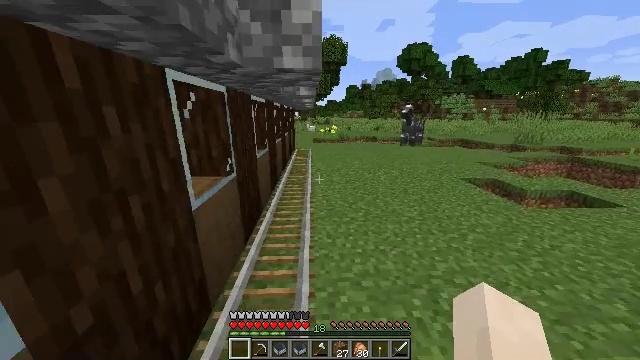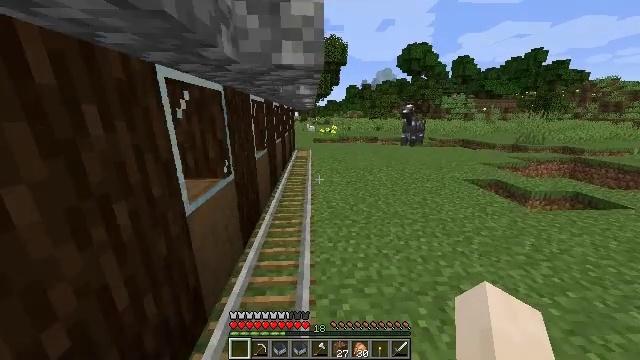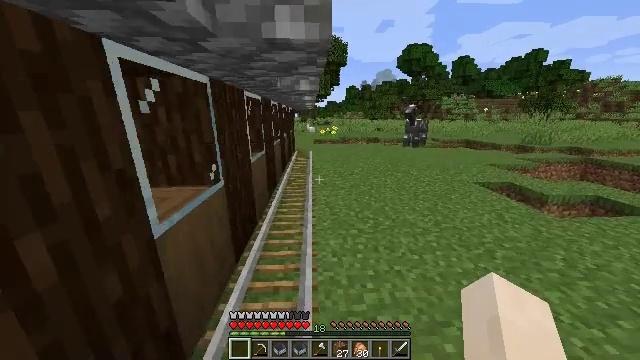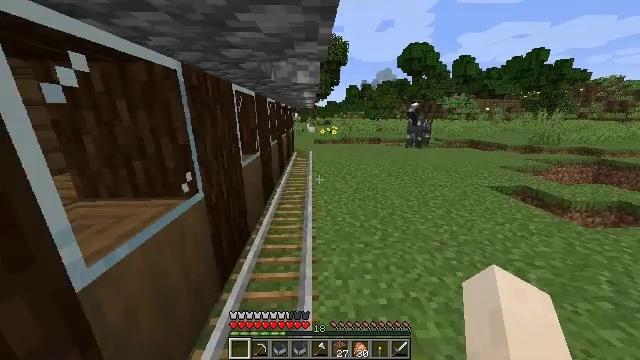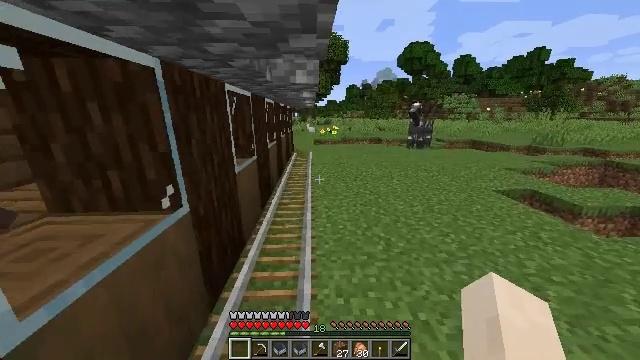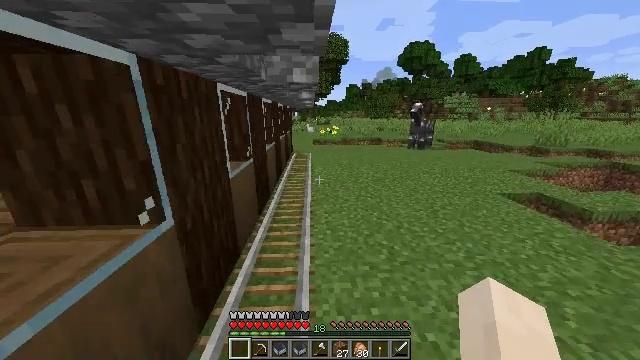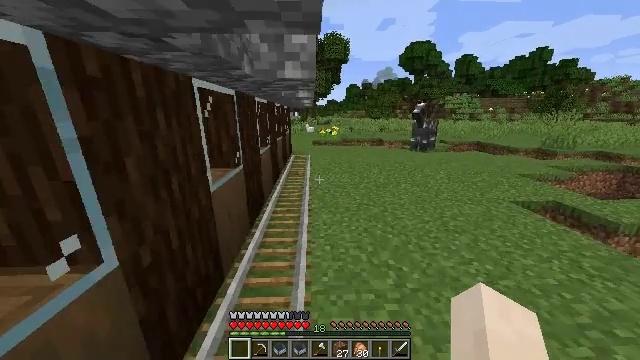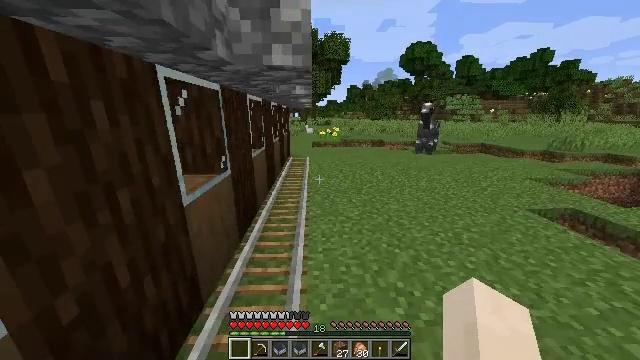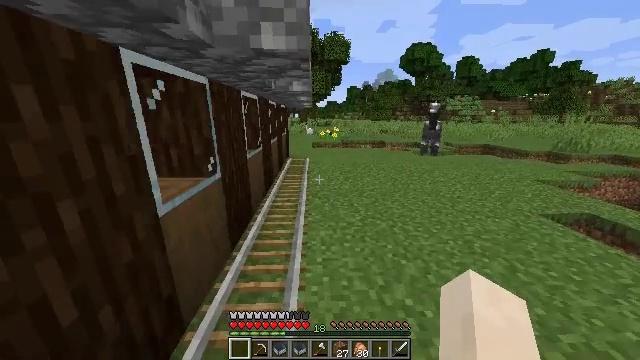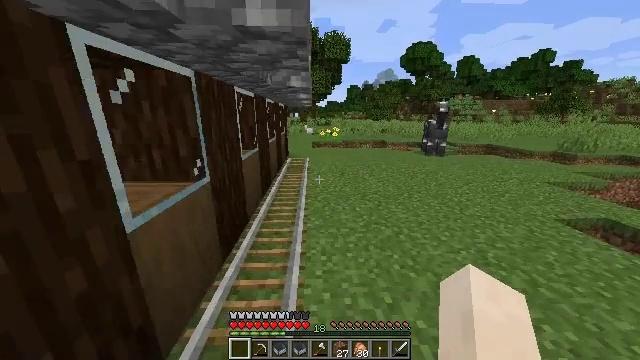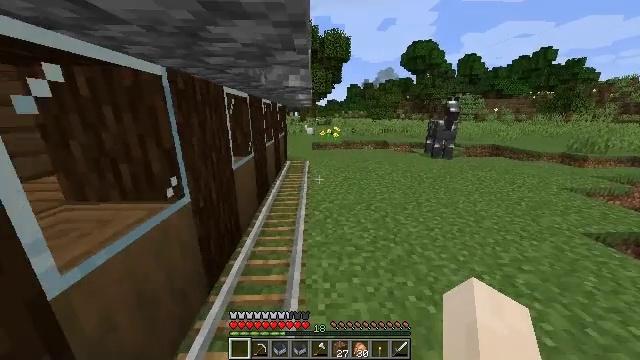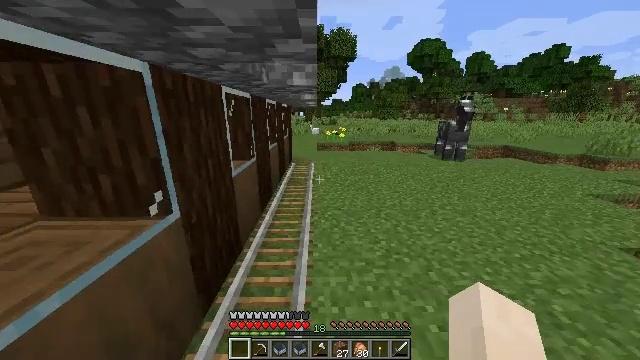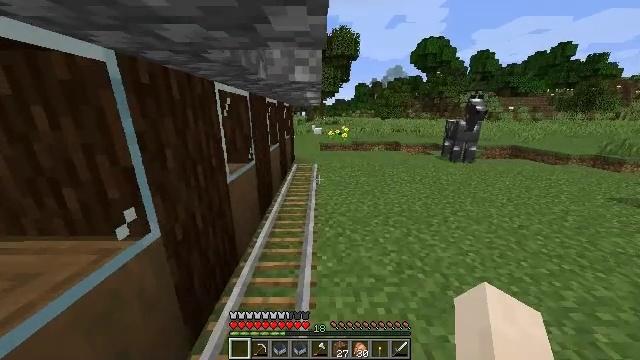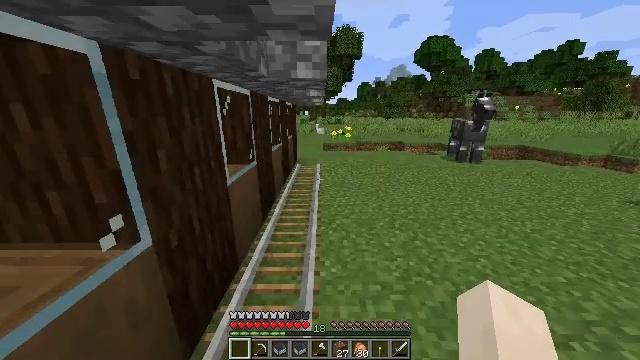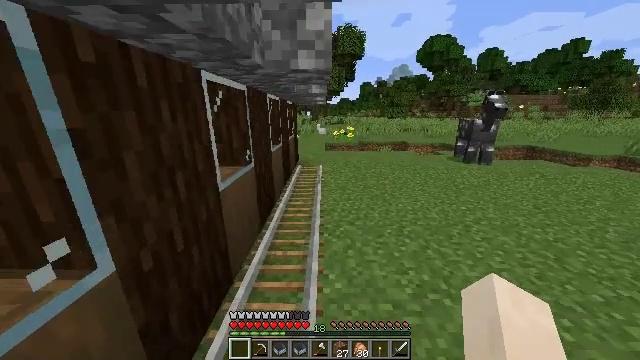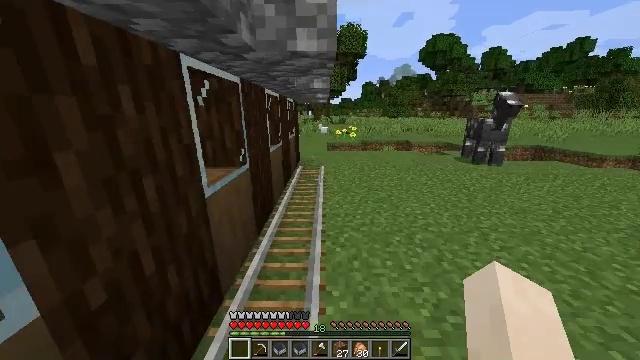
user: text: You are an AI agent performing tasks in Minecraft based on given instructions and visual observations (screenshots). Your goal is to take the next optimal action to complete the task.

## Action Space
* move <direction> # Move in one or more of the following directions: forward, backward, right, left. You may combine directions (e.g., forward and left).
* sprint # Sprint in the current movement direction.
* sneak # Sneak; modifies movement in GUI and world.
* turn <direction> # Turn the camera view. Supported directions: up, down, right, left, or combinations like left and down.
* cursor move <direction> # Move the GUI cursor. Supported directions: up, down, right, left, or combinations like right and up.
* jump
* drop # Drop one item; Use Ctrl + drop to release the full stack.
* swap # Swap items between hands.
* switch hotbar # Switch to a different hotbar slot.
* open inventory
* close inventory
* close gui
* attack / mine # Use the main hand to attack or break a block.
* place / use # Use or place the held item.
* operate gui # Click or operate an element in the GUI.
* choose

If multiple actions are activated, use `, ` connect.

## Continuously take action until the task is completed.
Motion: motion action
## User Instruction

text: Break the stripped spruce log.
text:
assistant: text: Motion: move forward
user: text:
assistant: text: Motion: move forward, sprint
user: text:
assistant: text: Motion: move forward, sprint
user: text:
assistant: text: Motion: move forward, sprint
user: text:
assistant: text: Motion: move forward, sprint
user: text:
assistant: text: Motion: move forward, sprint
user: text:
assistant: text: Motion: move forward
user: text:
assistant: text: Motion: move forward
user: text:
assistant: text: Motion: move forward
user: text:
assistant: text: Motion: move forward
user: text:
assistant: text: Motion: move forward, turn left
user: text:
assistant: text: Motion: move forward, sprint
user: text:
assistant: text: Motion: move forward, sprint
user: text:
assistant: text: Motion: move forward, sprint
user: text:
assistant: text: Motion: move forward, sprint
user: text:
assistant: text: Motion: move forward, sprint, turn left and down
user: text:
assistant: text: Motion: move forward, sprint, turn left
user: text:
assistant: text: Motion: move forward and move right, turn left and down
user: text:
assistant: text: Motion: move forward and move right, turn left
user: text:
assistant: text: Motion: move forward and move right, turn left
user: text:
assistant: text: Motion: move forward and move right, turn left and down
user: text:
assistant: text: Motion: move forward and move right, turn left and down
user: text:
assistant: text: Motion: move forward and move right, turn left
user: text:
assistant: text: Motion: move forward and move right, turn left
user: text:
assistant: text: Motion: move forward and move right, turn left
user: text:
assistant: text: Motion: move forward and move right, turn left and up
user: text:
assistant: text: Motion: move right, turn left and up
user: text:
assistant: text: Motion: move right, turn left and up
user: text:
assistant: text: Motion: no_op
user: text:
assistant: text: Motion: no_op